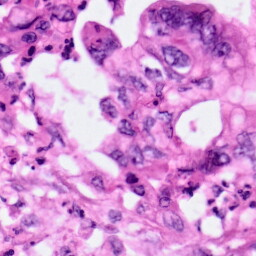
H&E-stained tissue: Pancreatic